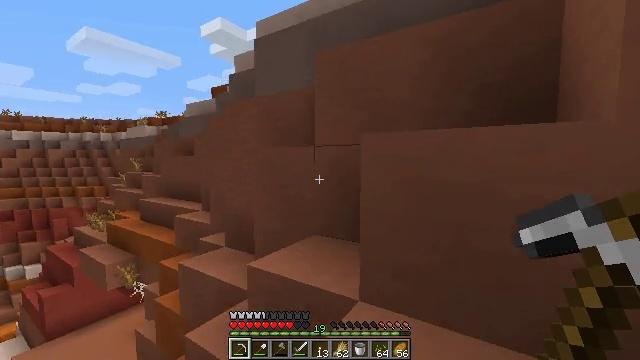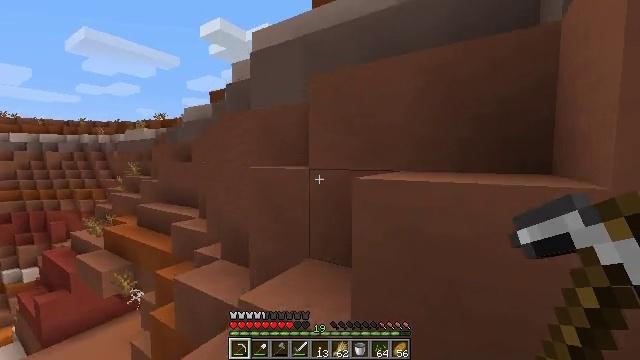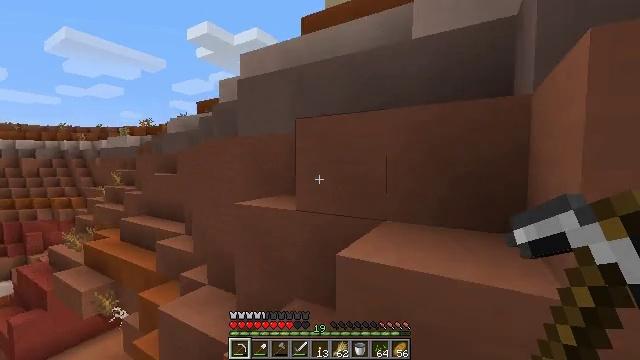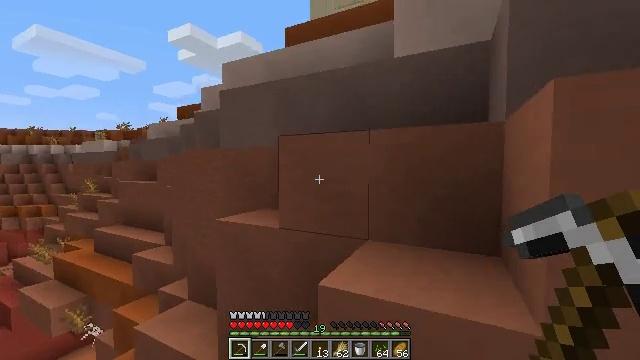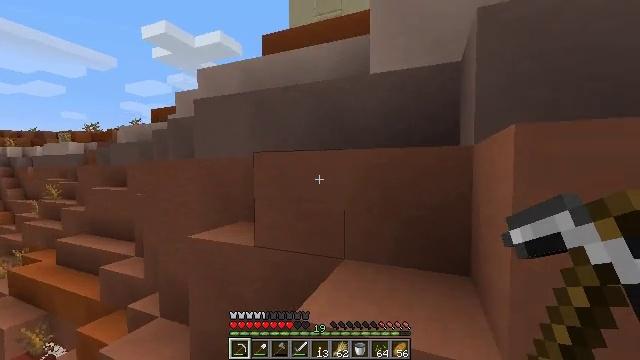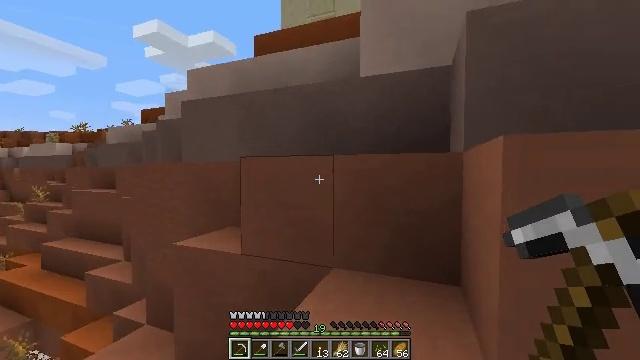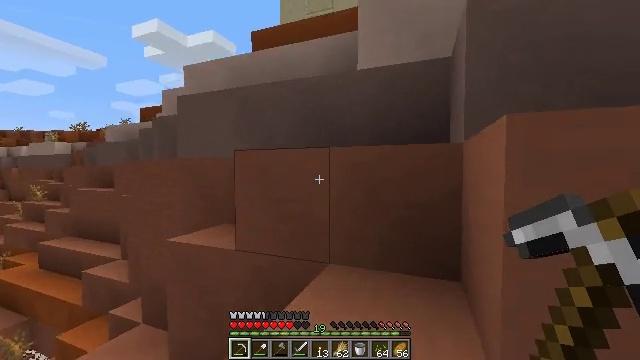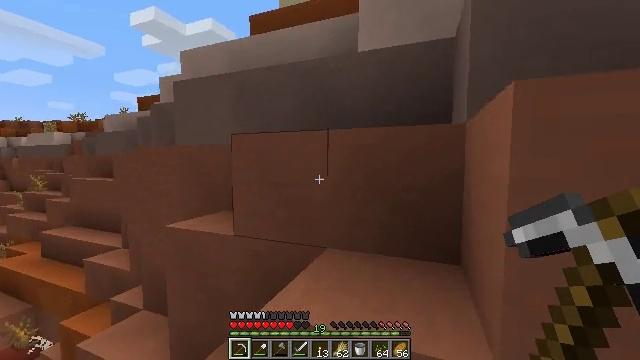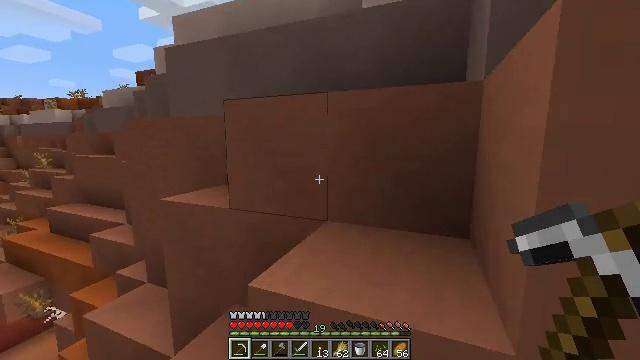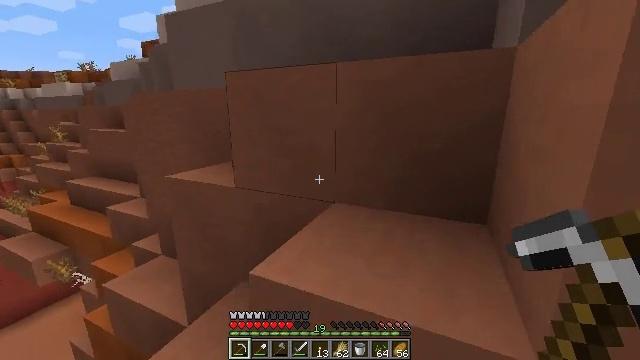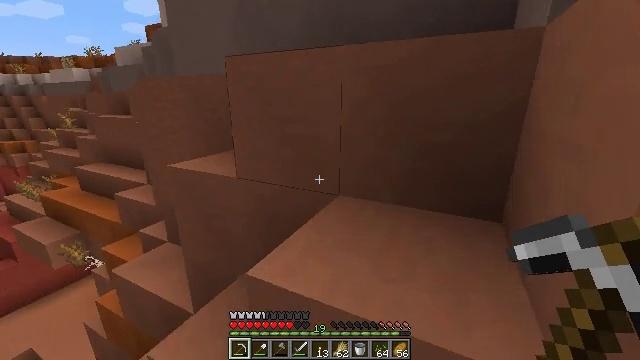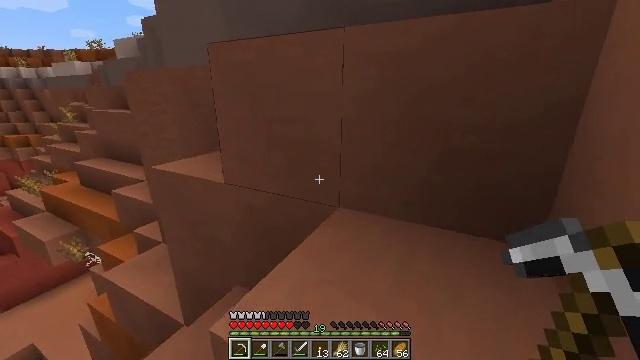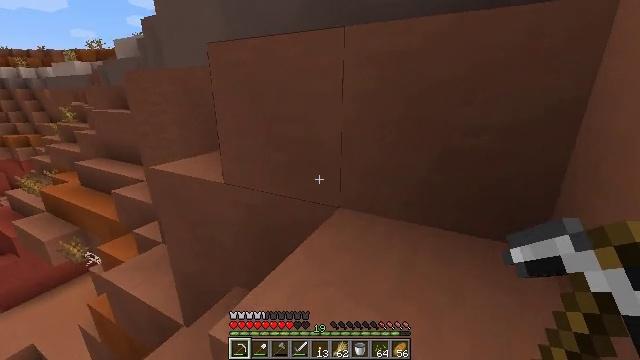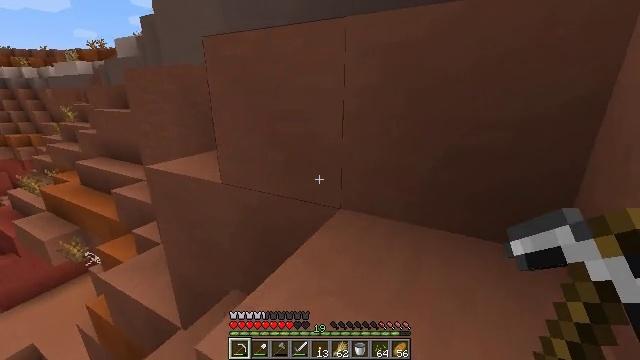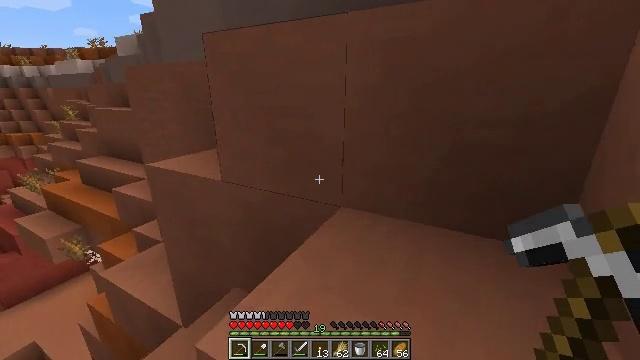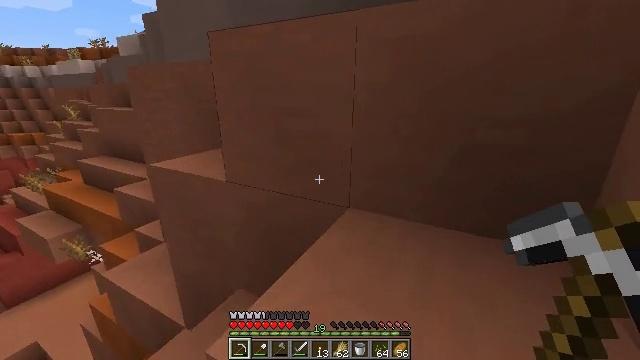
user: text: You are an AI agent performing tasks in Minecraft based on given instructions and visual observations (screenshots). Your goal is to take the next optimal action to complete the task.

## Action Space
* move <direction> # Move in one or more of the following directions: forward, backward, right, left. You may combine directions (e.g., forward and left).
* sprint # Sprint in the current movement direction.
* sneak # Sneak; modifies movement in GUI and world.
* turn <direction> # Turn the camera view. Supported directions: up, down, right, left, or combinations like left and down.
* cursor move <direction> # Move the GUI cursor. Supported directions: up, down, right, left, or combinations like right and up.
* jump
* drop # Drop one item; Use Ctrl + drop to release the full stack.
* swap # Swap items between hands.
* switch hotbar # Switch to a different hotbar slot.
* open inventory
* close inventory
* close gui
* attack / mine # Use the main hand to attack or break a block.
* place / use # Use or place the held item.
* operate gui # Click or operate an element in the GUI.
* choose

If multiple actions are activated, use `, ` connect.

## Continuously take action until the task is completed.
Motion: motion action
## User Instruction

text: Pick up white terracotta by mining.
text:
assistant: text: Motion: move forward and move right, jump
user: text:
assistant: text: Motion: move forward and move right, turn right, jump
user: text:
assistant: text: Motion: move forward and move right, turn right, jump
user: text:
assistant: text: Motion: move forward and move right, turn right
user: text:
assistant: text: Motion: move forward, turn right
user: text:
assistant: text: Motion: move forward
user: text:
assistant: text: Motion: move forward, turn down
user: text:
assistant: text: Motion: move forward, turn down
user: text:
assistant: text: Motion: move forward, turn left and down
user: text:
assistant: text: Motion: move forward, turn left and down
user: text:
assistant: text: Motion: turn down
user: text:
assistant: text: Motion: no_op
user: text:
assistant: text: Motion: no_op
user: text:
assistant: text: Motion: no_op
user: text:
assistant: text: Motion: move forward
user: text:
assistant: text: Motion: move forward
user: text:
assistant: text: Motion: move forward, jump
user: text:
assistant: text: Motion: move forward and move right, jump
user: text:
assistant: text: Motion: move forward and move right, jump
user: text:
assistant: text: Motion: move forward and move right, jump
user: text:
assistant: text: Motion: move forward and move right, jump
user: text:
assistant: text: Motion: move forward and move right, jump
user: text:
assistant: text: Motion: move forward and move right, jump
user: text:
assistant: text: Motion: move forward and move right
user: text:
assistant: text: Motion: move forward and move right
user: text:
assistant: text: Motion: move forward and move right
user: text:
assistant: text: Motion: move forward and move right, jump
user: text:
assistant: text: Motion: move forward and move right, jump
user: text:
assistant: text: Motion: move forward and move right, turn right and up, jump
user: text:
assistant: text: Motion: move forward and move right, turn right and up, jump